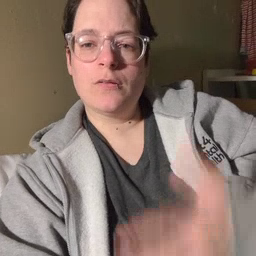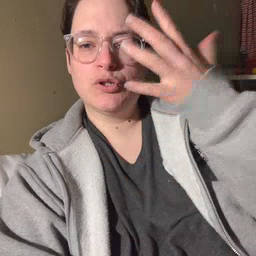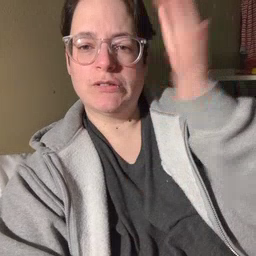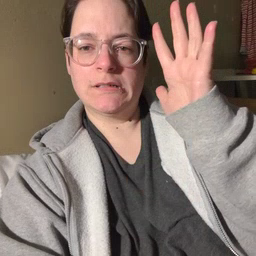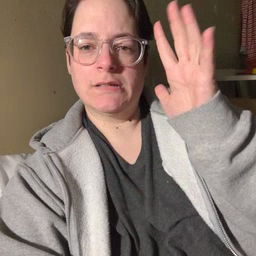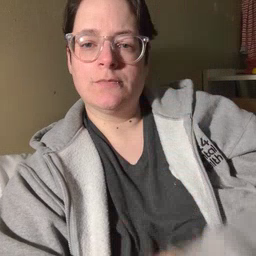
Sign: tree